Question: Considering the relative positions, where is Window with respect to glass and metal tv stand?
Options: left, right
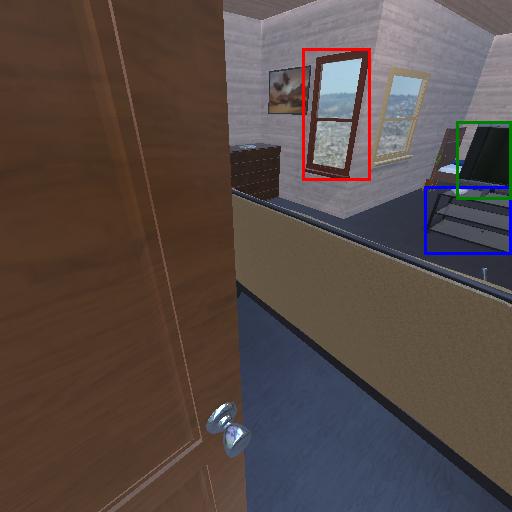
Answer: left